【题型】解答题　【知识点】解析几何　【难度】hard
如图1，曲线\(\Gamma\)是\(\frac{x^2}{4}+\frac{y^2}{b^2}=1(y\ge0)\)与\(\frac{y^2}{b^2}-\frac{x^2}{4}=1(y\ge0)\)组合的。

\vspace{0.5em}
\noindent
(1) \(\frac{x^2}{4}+\frac{y^2}{b^2}=1(y\ge0)\)过点\(\left(-1,\frac{3}{2}\right)\)，求\(\frac{y^2}{b^2}-\frac{x^2}{4}=1(y\ge0)\)的渐近线方程；

\noindent
(2) \(b=\sqrt{2}\)，设\(T(0,r)\)，\(t\in\left[-\frac{\sqrt{2}}{2},3\sqrt{2}\right]\)，曲线\(\Gamma\)上找一个点\(Q\)，使得\(|TQ|\)达到最小；

\noindent
(3) 若\(b=1\)，如图2，存在过点\(P(0,1)\)的两条直线\(l_1\)，\(l_2\)与曲线\(\Gamma\)的交点分别是点\(A\)、\(M\)，点\(B\)、\(N\)，点\(A\)在第二象限，点\(M\)在第一象限。是否存在非零实数\(\lambda\)使得\(\overrightarrow{MN}=\lambda\overrightarrow{AB}\)成立，请说明理由。

\vspace{0.5em}
\noindent
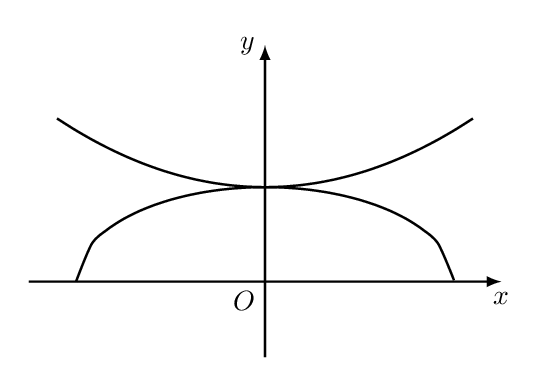
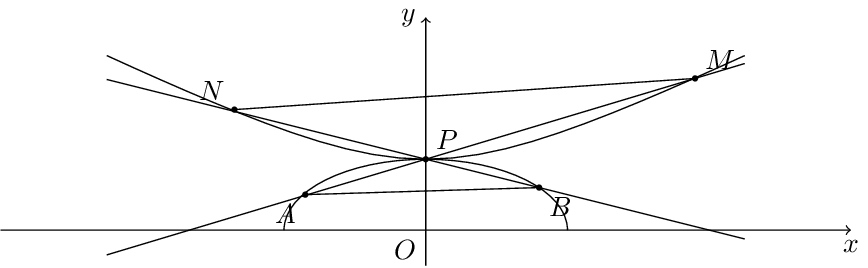
【解答】
【答案】
(1) \(y=\pm\frac{\sqrt{3}}{2}x\)

\noindent
(2) \(Q(0,\sqrt{2})\)

\noindent
(3) 答案见解析，理由见解析

\vspace{0.5em}
\noindent
【分析】
(1) 将点\(\left(-1,\frac{3}{2}\right)\)代入\(\frac{x^2}{4}+\frac{y^2}{b^2}=1\)即可求出\(b^2\)，再计算渐近线即可；

\noindent
(2) 分\(t\in\left[-\frac{\sqrt{2}}{2},\sqrt{2}\right]\)和\(t\in(\sqrt{2},3\sqrt{2}]\)两种情况，设点\(Q\)坐标，利用消元法将问题转化为求一元二次函数在区间上的最小值问题；

\noindent
(3) 设直线\(l_1\)和直线\(l_2\)的方程，联立方程组求四个点的坐标，再化简\(k_{AB}=k_{MN}\)即可。

\vspace{0.5em}
\noindent
【详解】
(1) 将点\(\left(-1,\frac{3}{2}\right)\)代入\(\frac{x^2}{4}+\frac{y^2}{b^2}=1\)，得
\[
\frac{1}{4}+\frac{9}{4b^2}=1
\]
得\(b^2=3\)，所以\(\frac{y^2}{3}-\frac{x^2}{4}=1(y\ge0)\)，渐近线方程：
\[
y=\pm\frac{\sqrt{3}}{2}x
\]

\vspace{0.5em}
\noindent
(2) 因\(b=\sqrt{2}\)，则\(\frac{x^2}{4}+\frac{y^2}{2}=1(y\ge0)\)，\(\frac{y^2}{2}-\frac{x^2}{4}=1(y\ge0)\)。

\noindent
① 当\(t\in\left[-\frac{\sqrt{2}}{2},\sqrt{2}\right]\)时，\(|QT|\)取到最小值时，点\(Q\)一定在\(\frac{x^2}{4}+\frac{y^2}{2}=1(y\ge0)\)上，

\noindent
设点\(Q(x,y)\)，则\(x^2=4\left(1-\frac{y^2}{2}\right)(0\le y\le\sqrt{2})\)，
\[
|QT|=\sqrt{x^2+(y-t)^2}=\sqrt{4-2y^2+y^2-2yt+t^2}=\sqrt{-(y+t)^2+4+2t^2}\ (0\le y\le\sqrt{2})
\]
当\(t=-\frac{\sqrt{2}}{2}\)时，则\(y=0\)或\(\sqrt{2}\)时，\(|QT|\)取最小值\(\frac{3\sqrt{2}}{2}\)，此时\(Q(\pm2,0)\)或\(Q(0,\sqrt{2})\)，

\noindent
当\(-\frac{\sqrt{2}}{2}<t\le\sqrt{2}\)时，当\(y=\sqrt{2}\)时，\(|QT|\)取最小值\(\sqrt{2}-t\)，此时\(Q(0,\sqrt{2})\)；

\noindent
② 当\(t\in(\sqrt{2},3\sqrt{2}]\)时，\(|QT|\)取到最小值时，点\(Q\)一定在\(\frac{y^2}{2}-\frac{x^2}{4}=1(y\ge0)\)上，

\noindent
设点\(Q(x,y)\)，则\(x^2=4\left(\frac{y^2}{2}-1\right)(y\ge\sqrt{2})\)，
\[
|QT|=\sqrt{2y^2-4+y^2-2yt+t^2}=\sqrt{3\left(y-\frac{t}{3}\right)^2+\frac{2}{3}t^2-4}\ (y\ge\sqrt{2})
\]
因\(\sqrt{2}<t\le3\sqrt{2}\)，则\(\frac{\sqrt{2}}{3}<\frac{t}{3}\le\sqrt{2}\)，

\noindent
故当\(y=\sqrt{2}\)时，\(|QT|\)取最小值\(t-\sqrt{2}\)，此时\(Q(0,\sqrt{2})\)。

\noindent
综上可知，曲线\(\Gamma\)上存在点\(Q(0,\sqrt{2})\)，使得\(|QT|\)达到最小。

\vspace{0.5em}
\noindent
(3) 设\(l_1:y=k_1x+1\)，\(l_2:y=k_2x+1\)，

\noindent
设\(A(x_1,y_1)\)，\(B(x_2,y_2)\)，\(M(x_3,y_3)\)，\(N(x_4,y_4)\)，

\noindent
由
\[
\begin{cases}
y=k_1x+1 \\
\frac{x^2}{4}+y^2=1
\end{cases}
\]
得\(x_1=-\frac{8k_1}{4k_1^2+1}\ \left(0<k_1<\frac{1}{2}\right)\)，则\(A\left(-\frac{8k_1}{4k_1^2+1},\frac{-4k_1^2+1}{4k_1^2+1}\right)\)，

\noindent
由
\[
\begin{cases}
y=k_2x+1 \\
\frac{x^2}{4}+y^2=1
\end{cases}
\]
得\(x_2=-\frac{8k_2}{4k_2^2+1}\ \left(-\frac{1}{2}<k_2<0\right)\)，则\(B\left(-\frac{8k_2}{4k_2^2+1},\frac{-4k_2^2+1}{4k_2^2+1}\right)\)，

\noindent
由
\[
\begin{cases}
y=k_1x+1 \\
y^2-\frac{x^2}{4}=1
\end{cases}
\]
得\(x_3=\frac{8k_1}{4k_1^2-1}\ \left(0<k_1<\frac{1}{2}\right)\)，则\(M\left(\frac{8k_1}{4k_1^2-1},\frac{-4k_1^2-1}{4k_1^2-1}\right)\)，

\noindent
由
\[
\begin{cases}
y=k_2x+1 \\
y^2-\frac{x^2}{4}=1
\end{cases}
\]
得\(x_4=-\frac{8k_2}{4k_2^2-1}\ \left(-\frac{1}{2}<k_2<0\right)\)，则\(N\left(-\frac{8k_2}{4k_2^2-1},\frac{-4k_2^2-1}{4k_2^2-1}\right)\)，

\noindent
则
\[
k_{AB}=\frac{\frac{-4k_2^2+1}{4k_2^2+1}-\frac{-4k_1^2+1}{4k_1^2+1}}{-\frac{8k_2}{4k_2^2+1}+\frac{8k_1}{4k_1^2+1}}=\frac{(-4k_2^2+1)(4k_1^2+1)-(-4k_1^2+1)(4k_2^2+1)}{(-8k_2)(4k_1^2+1)-(-8k_1)(4k_2^2+1)}
\]
\[
=\frac{k_2^2-k_1^2}{(k_2-k_1)(1-4k_1k_2)}=\frac{k_1+k_2}{1-4k_1k_2},
\]
同理可得，\(k_{MN}=\frac{k_1+k_2}{1+4k_1k_2}\)，

\noindent
若存在非零实数\(\lambda\)使得\(\overrightarrow{MN}=\lambda\overrightarrow{AB}\)成立，则\(k_{AB}=k_{MN}\)，即
\[
\frac{k_1+k_2}{1-4k_1k_2}=\frac{k_1+k_2}{1+4k_1k_2},
\]
即\(k_1k_2(k_1+k_2)=0\)，则\(k_1+k_2=0\)或\(k_1k_2=0\)，

\noindent
若\(k_1k_2=0\)，则\(k_1=0\)或\(k_2=0\)，此时直线\(l_1\)或\(l_2\)的方程为\(y=1\)，不符合题意，

\noindent
故当\(k_1+k_2=0\)且\(k_1\)、\(k_2\)均不为零时，存在非零实数\(\lambda\)使得\(\overrightarrow{MN}=\lambda\overrightarrow{AB}\)成立。